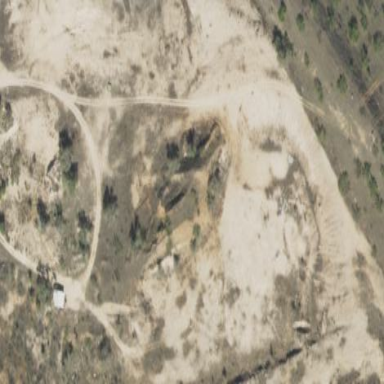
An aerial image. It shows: Quarry area.